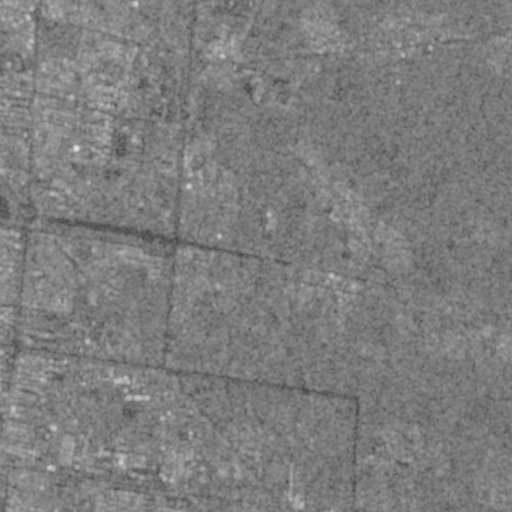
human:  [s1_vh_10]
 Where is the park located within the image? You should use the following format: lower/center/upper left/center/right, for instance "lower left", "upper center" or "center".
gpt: The park is located in the upper left of the image.
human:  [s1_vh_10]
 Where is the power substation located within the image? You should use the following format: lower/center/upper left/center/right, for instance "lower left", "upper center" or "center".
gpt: The power substation is located in the lower center of the image.
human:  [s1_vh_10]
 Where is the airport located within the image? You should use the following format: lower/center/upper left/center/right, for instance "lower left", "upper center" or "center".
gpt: There is no airport in the image.

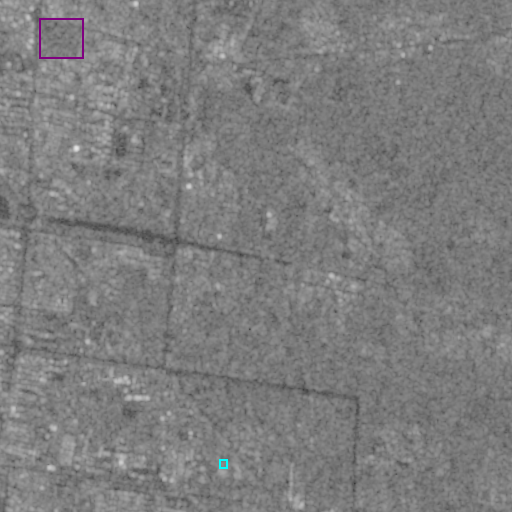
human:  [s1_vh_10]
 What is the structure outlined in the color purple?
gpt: The structure outlined in purple is a park.
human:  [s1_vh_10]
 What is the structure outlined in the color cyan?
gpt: The structure outlined in cyan is a power substation.
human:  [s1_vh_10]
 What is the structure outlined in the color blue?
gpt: There is no blue outline.